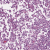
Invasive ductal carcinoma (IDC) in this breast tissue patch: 1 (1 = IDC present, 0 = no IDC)